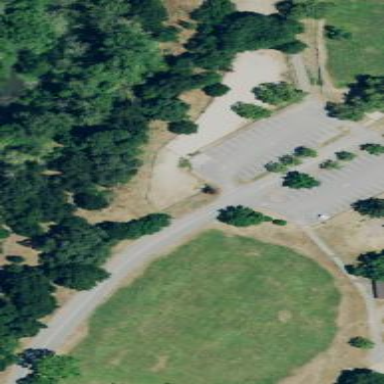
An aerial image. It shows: Dog park for leisure land.